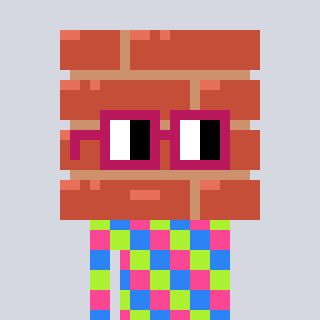
a pixel art character with square dark red glasses, a wall-shaped head and a magenta-colored body on a cool background